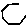
Label: hexagon